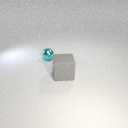
large gray rubber cube in front of small cyan metal sphere